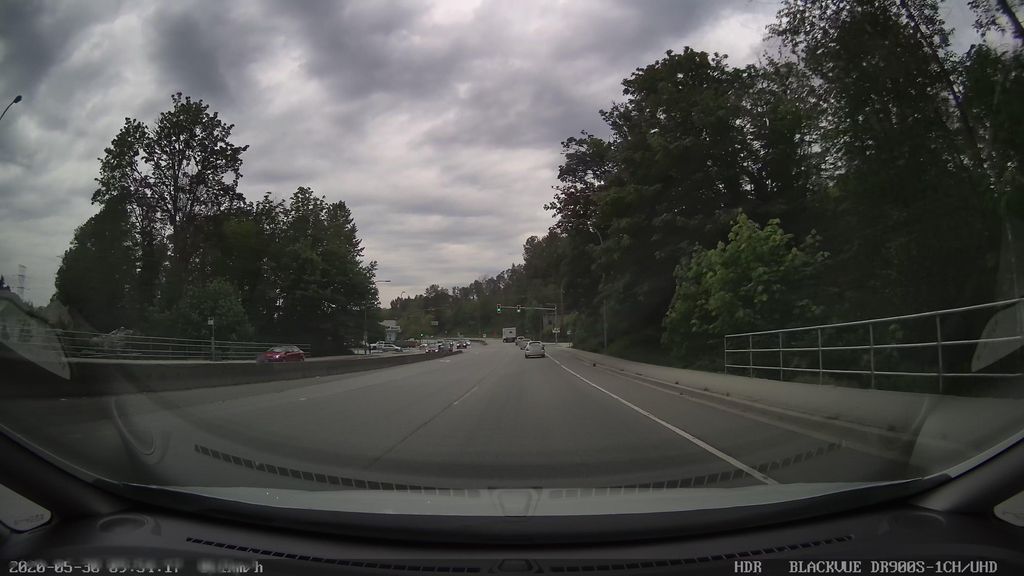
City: vancouver